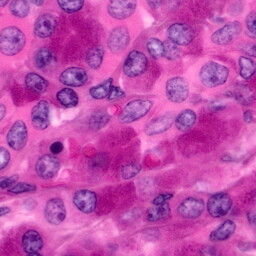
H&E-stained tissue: Pancreatic